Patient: sex M, age 70
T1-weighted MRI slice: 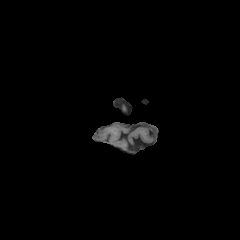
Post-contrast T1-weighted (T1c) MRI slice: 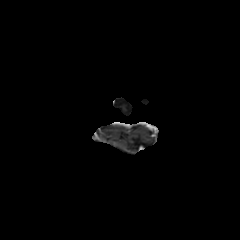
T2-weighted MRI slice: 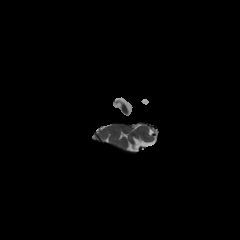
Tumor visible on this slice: no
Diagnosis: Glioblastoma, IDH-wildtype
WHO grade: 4